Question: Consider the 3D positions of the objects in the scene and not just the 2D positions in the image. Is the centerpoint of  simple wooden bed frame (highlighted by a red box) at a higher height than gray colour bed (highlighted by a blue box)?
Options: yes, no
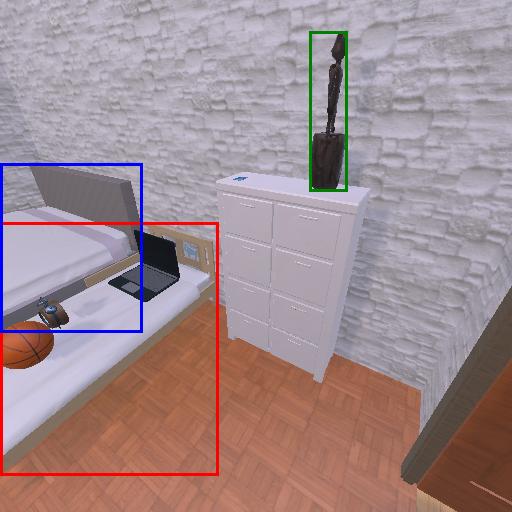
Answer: yes